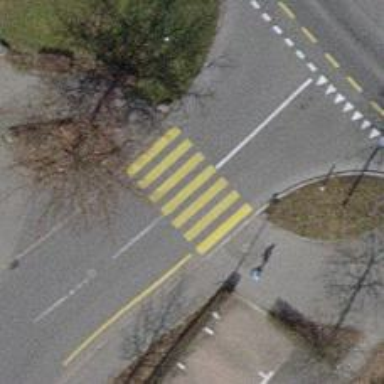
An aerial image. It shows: Zebra crossing on the road.